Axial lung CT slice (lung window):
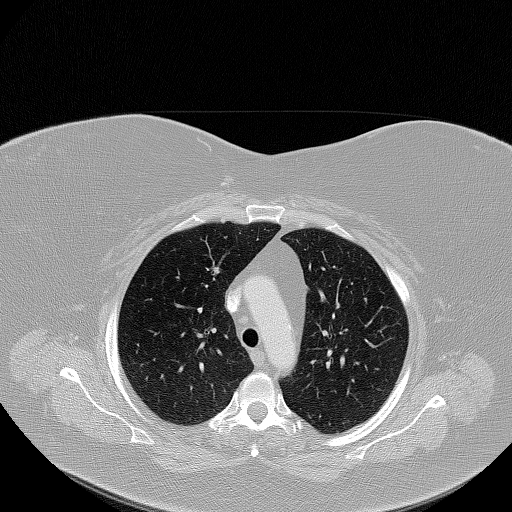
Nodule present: no